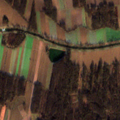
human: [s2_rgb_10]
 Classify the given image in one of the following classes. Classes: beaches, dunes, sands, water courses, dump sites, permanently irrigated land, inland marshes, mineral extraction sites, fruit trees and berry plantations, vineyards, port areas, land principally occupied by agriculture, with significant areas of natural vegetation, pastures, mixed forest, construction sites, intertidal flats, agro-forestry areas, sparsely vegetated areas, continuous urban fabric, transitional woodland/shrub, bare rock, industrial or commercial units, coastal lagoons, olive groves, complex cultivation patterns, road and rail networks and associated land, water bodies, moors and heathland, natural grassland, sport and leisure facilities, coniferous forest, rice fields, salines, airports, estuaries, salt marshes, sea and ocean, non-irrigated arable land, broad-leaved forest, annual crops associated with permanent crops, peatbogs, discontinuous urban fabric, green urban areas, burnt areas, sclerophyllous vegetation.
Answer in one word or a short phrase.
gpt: non-irrigated arable land, complex cultivation patterns, land principally occupied by agriculture, with significant areas of natural vegetation, broad-leaved forest, inland marshes